Question: I've got a one page site that I'm building for myself and I've got a small but annoying (to me) bug.
I'm working on making it media query friendly, and so far what I'm learning is coming together ok. What's bugging me is that when the site is being resized horizontally, there's a part where the horizontal scroll bar flashes up.
You can see where in the screenshot. It's around the width of 767px.

I think it might be coming from the 1140.css file, the framework I'm using to make it responsive, but I can't figure out what's causing it or how to fix it.
You can check my site out:
<URL>
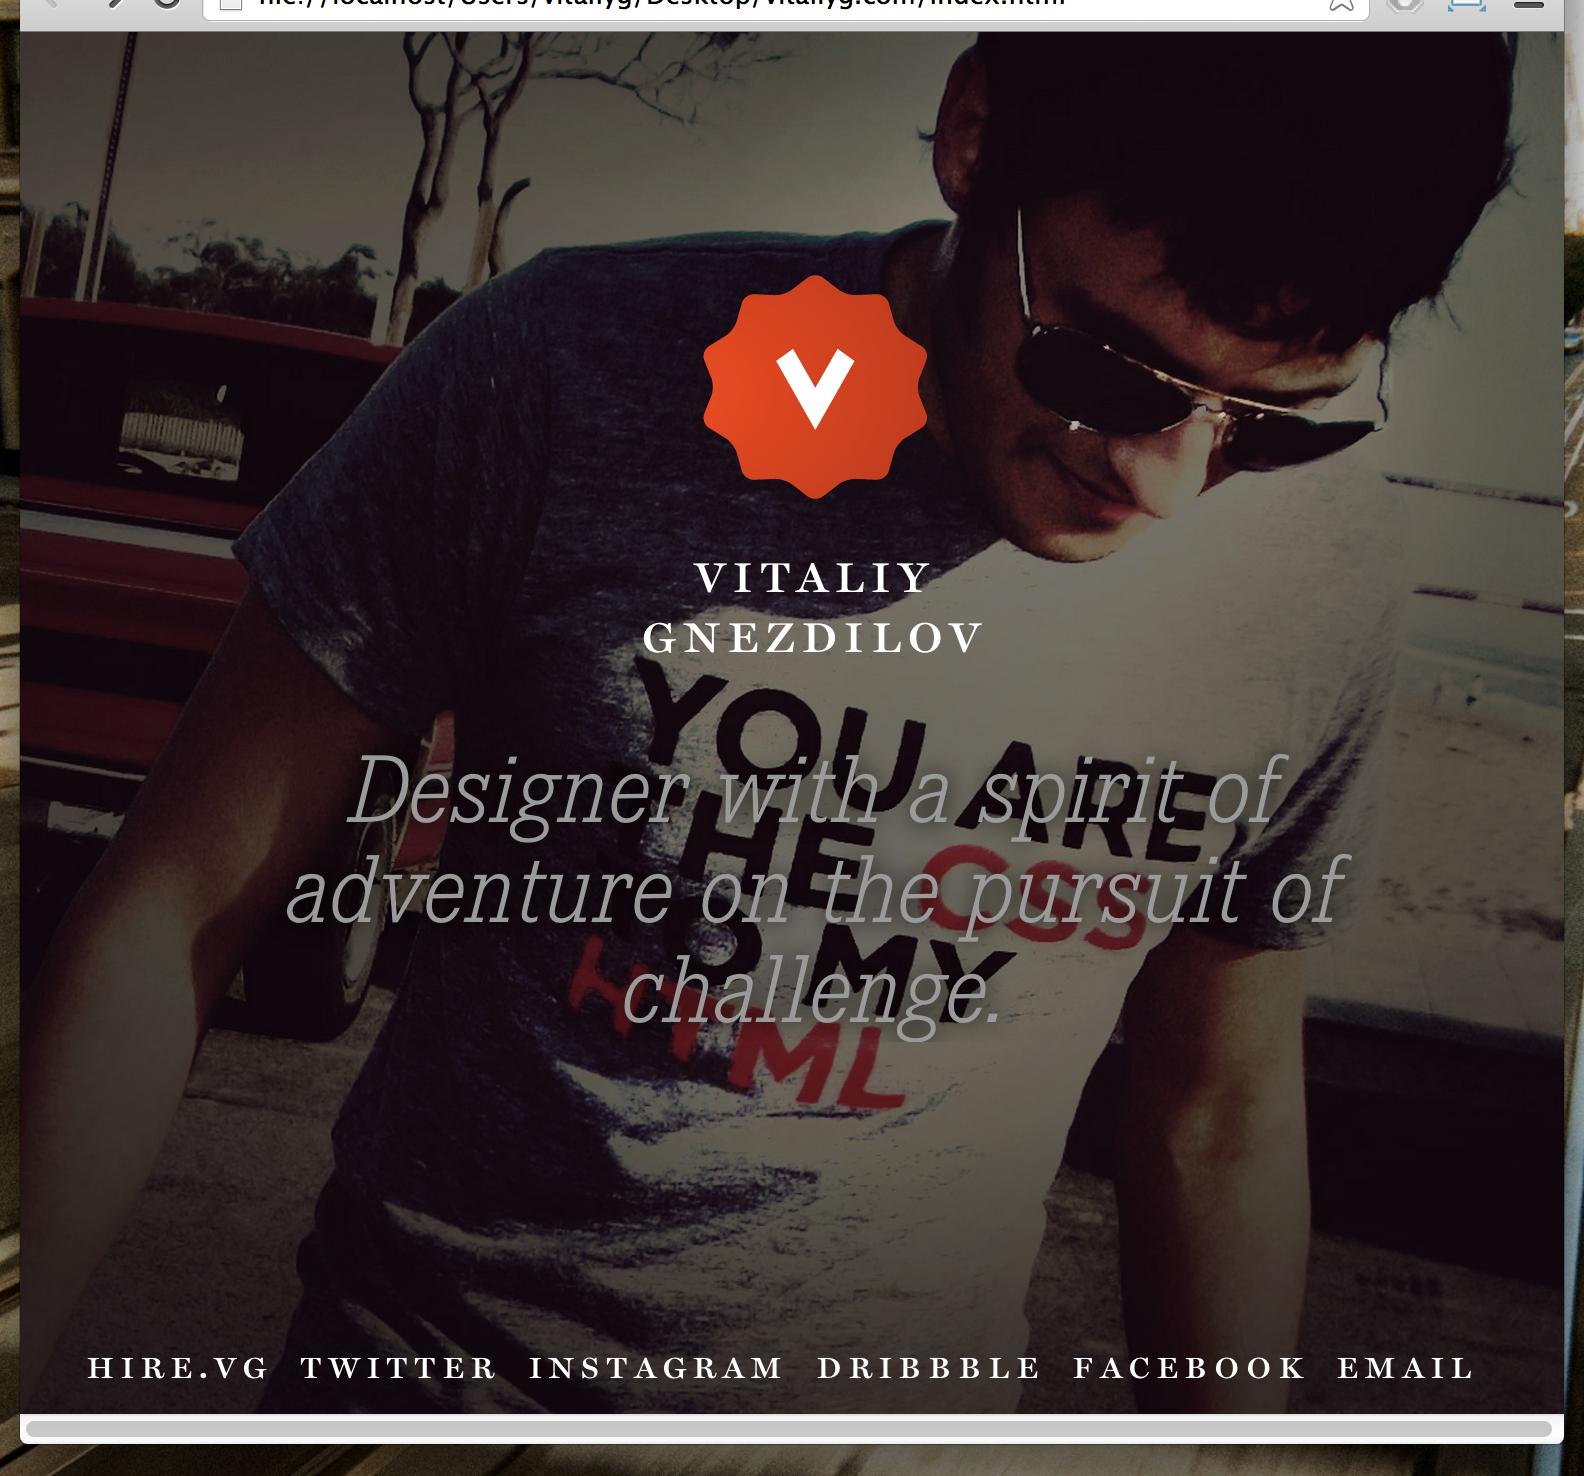
Answer: From giving it a blast in Chrome it looks like it is due to
'''
media="screen" 1140.css:10
.container {
padding-left: 20px;
padding-right: 20px;
}
'''
If these are both turned off the scroll bar doesn't appear.. for me at least.